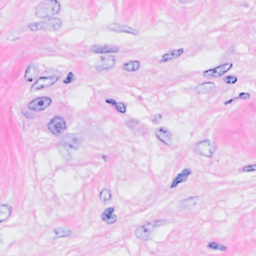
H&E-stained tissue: Breast